Interaction volume radius: 5 \u00c5
Interaction volume height: 15 \u00c5
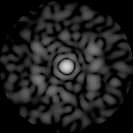
Disorder parameter: 0.8103